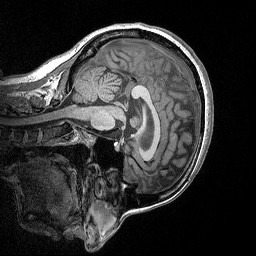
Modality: T1w
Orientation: sagittal
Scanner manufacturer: siemens
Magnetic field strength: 3 T
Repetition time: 2.3 s
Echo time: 0.00298 s